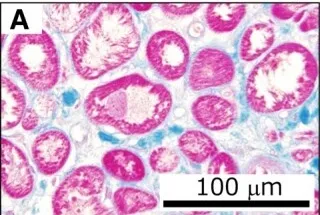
Endomyocardial biopsy examination. Myocardial hypertrophy and vacuolization of left ventricular tissue 31 days after the transfer ,milder myocardial hypertrophy.
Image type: pathology (immunostaining)